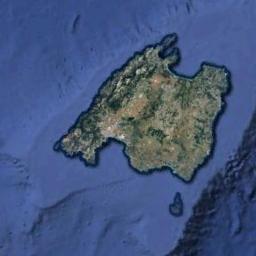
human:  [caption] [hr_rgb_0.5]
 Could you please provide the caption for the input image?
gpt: The island is surrounded by water .

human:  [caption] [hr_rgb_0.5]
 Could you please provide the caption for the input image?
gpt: The island with some vegetation is surrounded by light blue waters .

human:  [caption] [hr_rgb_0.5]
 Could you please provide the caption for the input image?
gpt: Irregularly shaped islands are surrounded by blue sea water, And the islands are green and yellow-brown .

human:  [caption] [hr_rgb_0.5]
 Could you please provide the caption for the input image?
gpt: The shape of the island is very irregular .

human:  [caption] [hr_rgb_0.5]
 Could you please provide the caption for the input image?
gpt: There are some green plants and mostly bare land on the island .